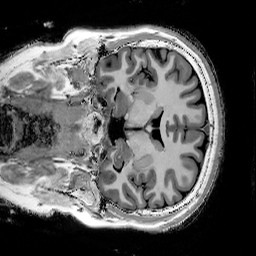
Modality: T1w
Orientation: coronal
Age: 34
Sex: male
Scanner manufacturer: siemens
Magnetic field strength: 3 T
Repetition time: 5 s
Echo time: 0.00298 s